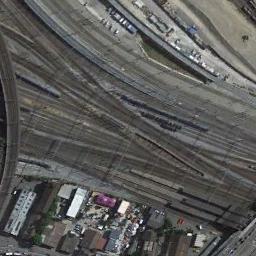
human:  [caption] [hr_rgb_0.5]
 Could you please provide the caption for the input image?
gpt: The railway is next to some houses .

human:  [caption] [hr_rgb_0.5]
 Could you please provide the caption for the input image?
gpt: There are several buildings beside the railway .

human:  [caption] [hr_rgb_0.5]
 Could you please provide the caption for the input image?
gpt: There are several rows of buildings on one side of the railway .

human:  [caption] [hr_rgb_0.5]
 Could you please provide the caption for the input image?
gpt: These staggered railways have some houses of different sizes on one side of the railways .

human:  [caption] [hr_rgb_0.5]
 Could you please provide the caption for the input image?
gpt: There are some buildings beside the railway .